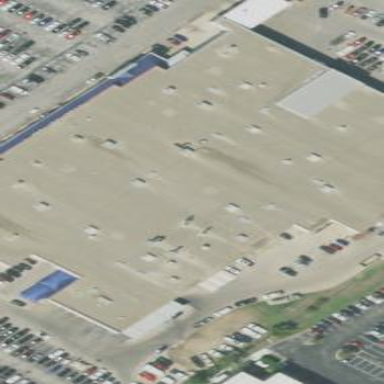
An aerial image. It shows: Building housing car shop.